Question: Say I have a random set of X,Y points:
'''
x = np.array(range(0,50))
y = np.random.uniform(low=0.0, high=40.0, size=200)
y = map((lambda a: a[0] + a[1]), zip(x,y))
plt.scatter(x,y)
'''

Assume that I model 'y' as a Gaussian for each value of 'x' using , how can I estimate the <URL> value of 'x'?
Is there a straight way of doing this with 'pymc' or 'scikit-learn'?
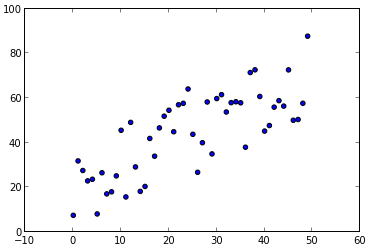
Answer: If I understand what you want correctly you can do this using the git version of PyMC (PyMC3) and the glm submodule.
For example
'''
import numpy as np
import pymc as pm
import matplotlib.pyplot as plt
from pymc import glm
## Make some data
x = np.array(range(0,50))
y = np.random.uniform(low=0.0, high=40.0, size=50)
y = 2*x+y
## plt.scatter(x,y)
data = dict(x=x, y=y)
with pm.Model() as model:
# specify glm and pass in data. The resulting linear model, its likelihood and
# and all its parameters are automatically added to our model.
pm.glm.glm('y ~ x', data)
step = pm.NUTS() # Instantiate MCMC sampling algorithm
trace = pm.sample(2000, step)
##fig = pm.traceplot(trace, lines={'alpha': 1, 'beta': 2, 'sigma': .5});## traces
fig = plt.figure()
ax = fig.add_subplot(111)
plt.scatter(x, y, label='data')
glm.plot_posterior_predictive(trace, samples=50, eval=x,
label='posterior predictive regression lines')
'''
To get something like this
You should find these blog posts interesting:
<URL> from where I took the ideas.
For getting the y values for each x try this which I got from digging into the glm source.
'''
lm = lambda x, sample: sample['Intercept'] + sample['x'] * x ## linear model
samples=50 ## Choose to be the same as in plot call
trace_det = np.empty([samples, len(x)]) ## initialise
for i, rand_loc in enumerate(np.random.randint(0, len(trace), samples)):
rand_sample = trace[rand_loc]
trace_det[i] = lm(x, rand_sample)
y = trace_det.T
y[0]
'''
Apologies if it's not the most elegant - hopefully you can follow the logic.